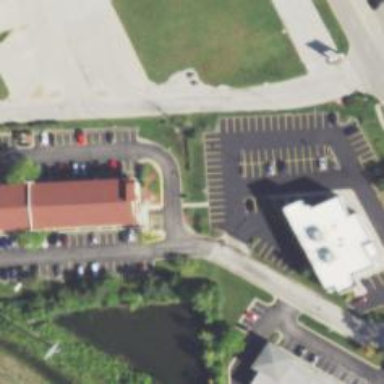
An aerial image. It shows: Parking space is available.